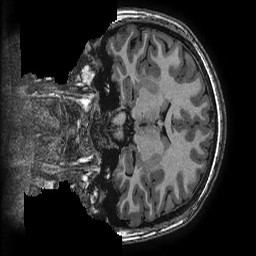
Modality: T1w
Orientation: coronal
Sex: female
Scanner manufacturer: ge
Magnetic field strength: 3 T
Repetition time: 0.0077 s
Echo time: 0.003436 s